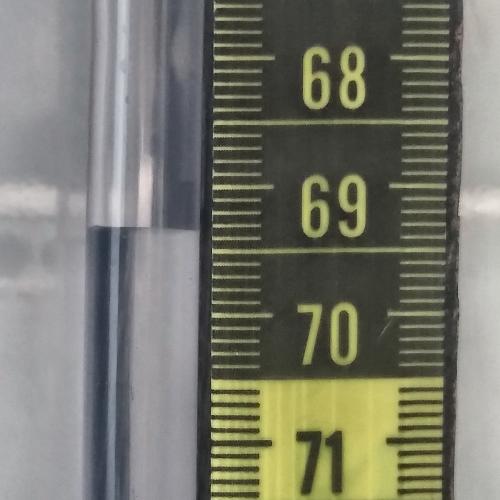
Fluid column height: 69.3 cm